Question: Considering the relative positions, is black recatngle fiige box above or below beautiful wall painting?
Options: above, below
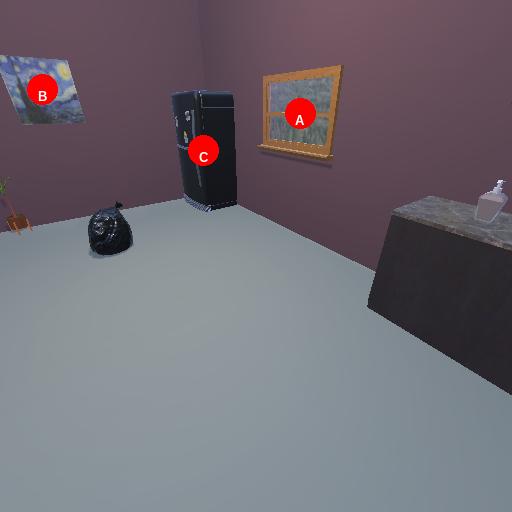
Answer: above